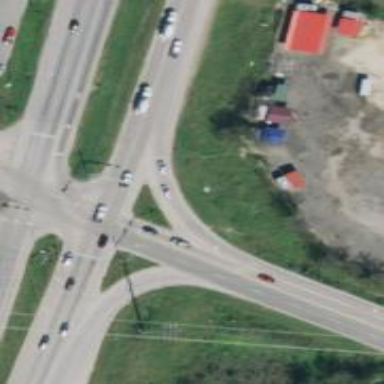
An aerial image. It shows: Trunk link highway.